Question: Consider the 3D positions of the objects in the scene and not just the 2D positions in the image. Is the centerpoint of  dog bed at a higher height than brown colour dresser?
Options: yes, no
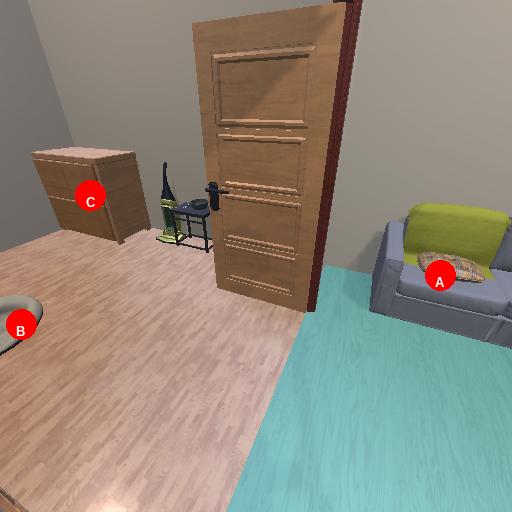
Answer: yes